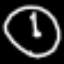
Label: clock